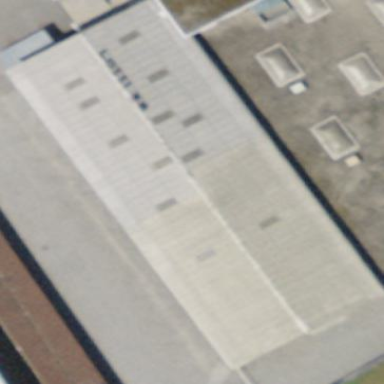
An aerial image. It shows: Building with gabled roof.